Group 1:
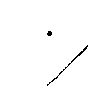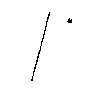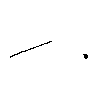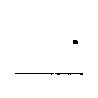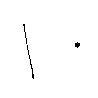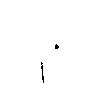
Group 2:
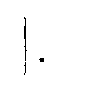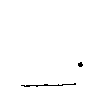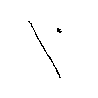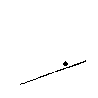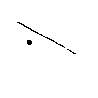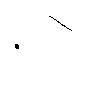
Rule separating the two groups: Isosceles triangle vs. scalene triangle.
Concepts: imagined_entity, imagined_line_or_curve, isosceles_triangle, length_line_or_curve, line_or_curve_endpoint, same, same_feature, triangle
Author: Douglas R. Hofstadter